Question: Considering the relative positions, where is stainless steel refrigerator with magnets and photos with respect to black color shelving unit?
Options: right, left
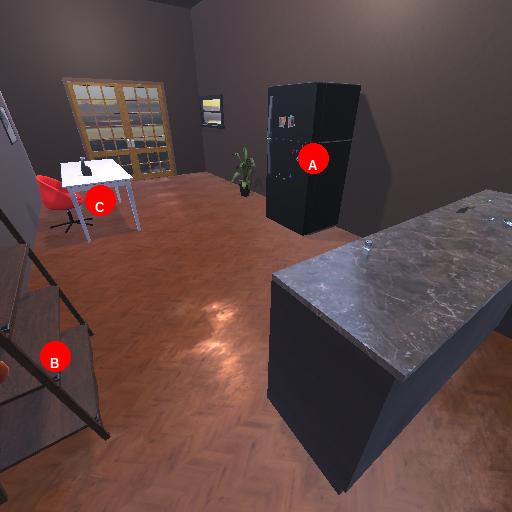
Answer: right